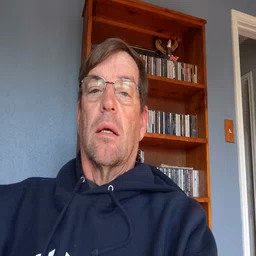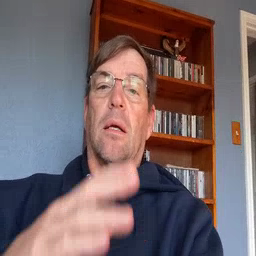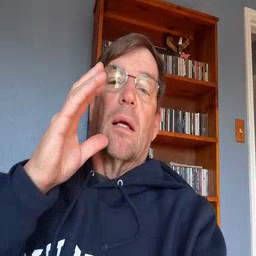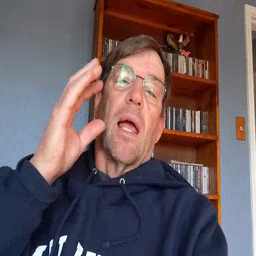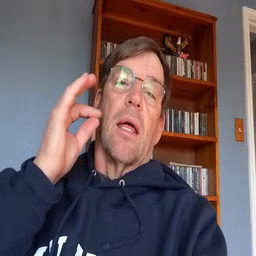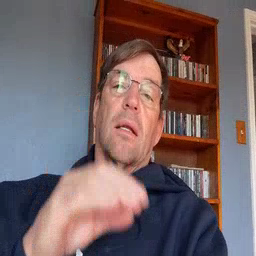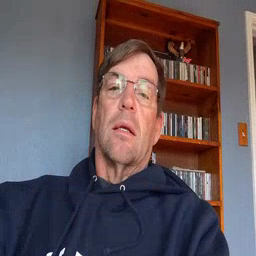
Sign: cat